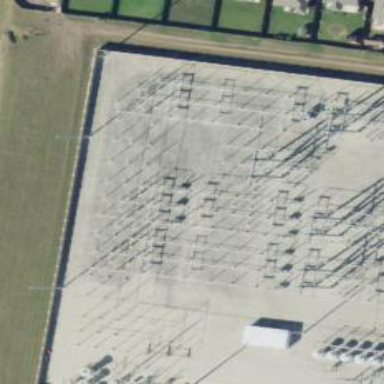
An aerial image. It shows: Switch for power supply.